Question: I'm currently taking a college course on AS400 (IBM I) and i've been good until Chapter 11, dealing with RDP 8.0. Either way, i managed to get through the assignment up until the point where i'm required to copy a previously crafted physical file called "EMPPFLP" under the library "INTROCLASS".
I copied the file over to my personal library under "QDDSSRC" source and then right clicked on it (EMPPFLP) and selected Compile then CRTPRTF and i get this.
> Job 942098/DDELAP01/QDFTJOBD submitted to job queue QBATCH in library
QGPL.CRTPRTF SRCFILE(DDELAP01/QDDSSRC) SRCMBR(EMPPFLP) REPLACE(*YES)
OPTION(*EVENTF) FILE(DDELAP01/EMPPFLP) Errors in DDS not allowed with
specified GENLVL. Cause . . . . . : Either the severity level of the
errors found in DDS was greater than or equal to the error generation
level (GENLVL parameter), or GENLVL(0) was specified. Recovery . . .
: See the DDS source listing for the GENLVL value and error
messages. Either correct the errors or change the GENLVL value on the
command, and then try the request again. File EMPPFLP not created in
library DDELAP01. Cause . . . . . : The file was not created because
of errors. Recovery . . . : See the error messages previously
listed. Correct the errors, and then try the request again.

I will appreciate any help guys, not sure whats going on here, I already posted questions for professor but i've received no response and i need to submit this assignment by 12am.
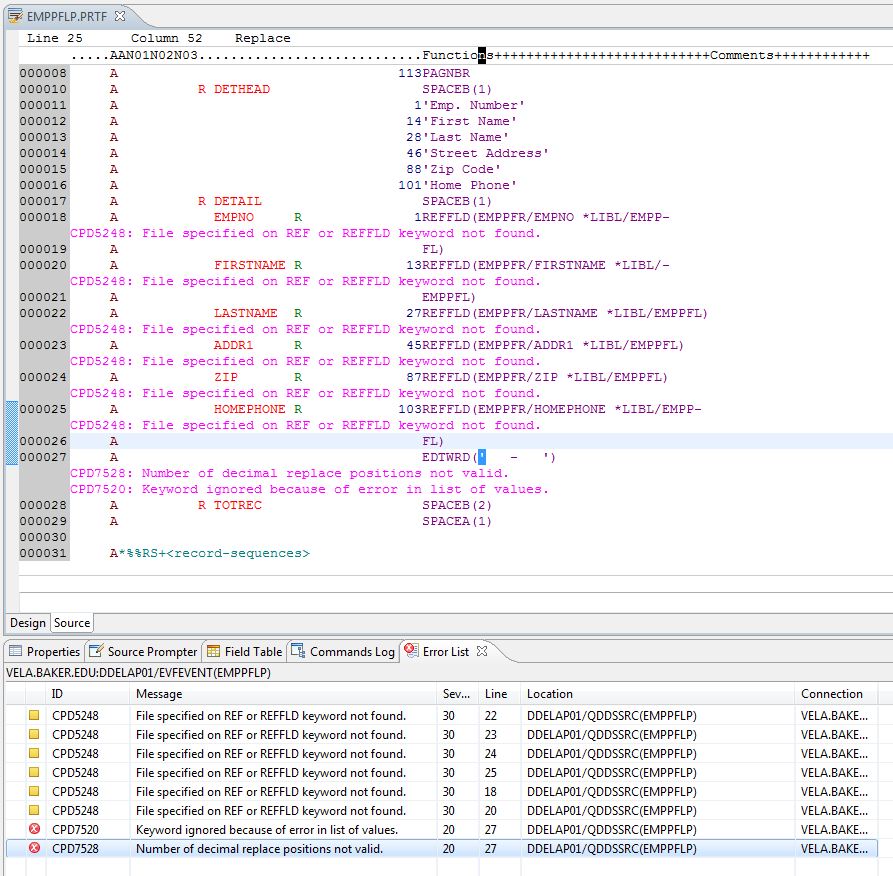
Answer: > CPD5248: File specified on REF or REFFLD keyword not found.
The library containing the file 'EMPPFL' used in your <URL>.
Either replace '*LIBL' with the actual library name that contains the file or add it to your library list with the 'ADDLIBLE' command (or other method appropriate for your development environment).
> CPD7528: Number of decimal replace positions not valid
This is caused because the field definition can not be found because of the previous error.
---
The 'REFFLD' keyword allows you to pull field attributes from a file (table) instead of hardcoding every one.
The error indicates that the file being referenced, EMPPFL, can not be found in your library list. The library list is similar to the PATH in Windows/Linux/etc.
In order to resolve the error you must help the system find the EMPPFL file. This can be done by explicitly pointing to the library containing the file or including the file in a library within your library list.
---
If you can provide the output from the following commands it will help resolve the issue:
'''
DSPLIBL OUTPUT(*PRINT)
DSPOBJD *LIBL/EMPPFL *FILE OUTPUT(*PRINT)
DSPOBJD *ALLUSR/EMPPFL *FILE OUTPUT(*PRINT)
'''
Note that the second command should return a message "Object EMPPFL in *LIBL type *FILE not found".